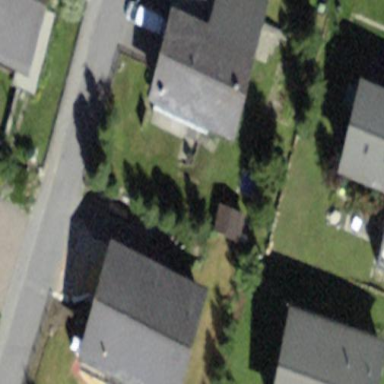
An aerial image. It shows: Building with tiled roof.